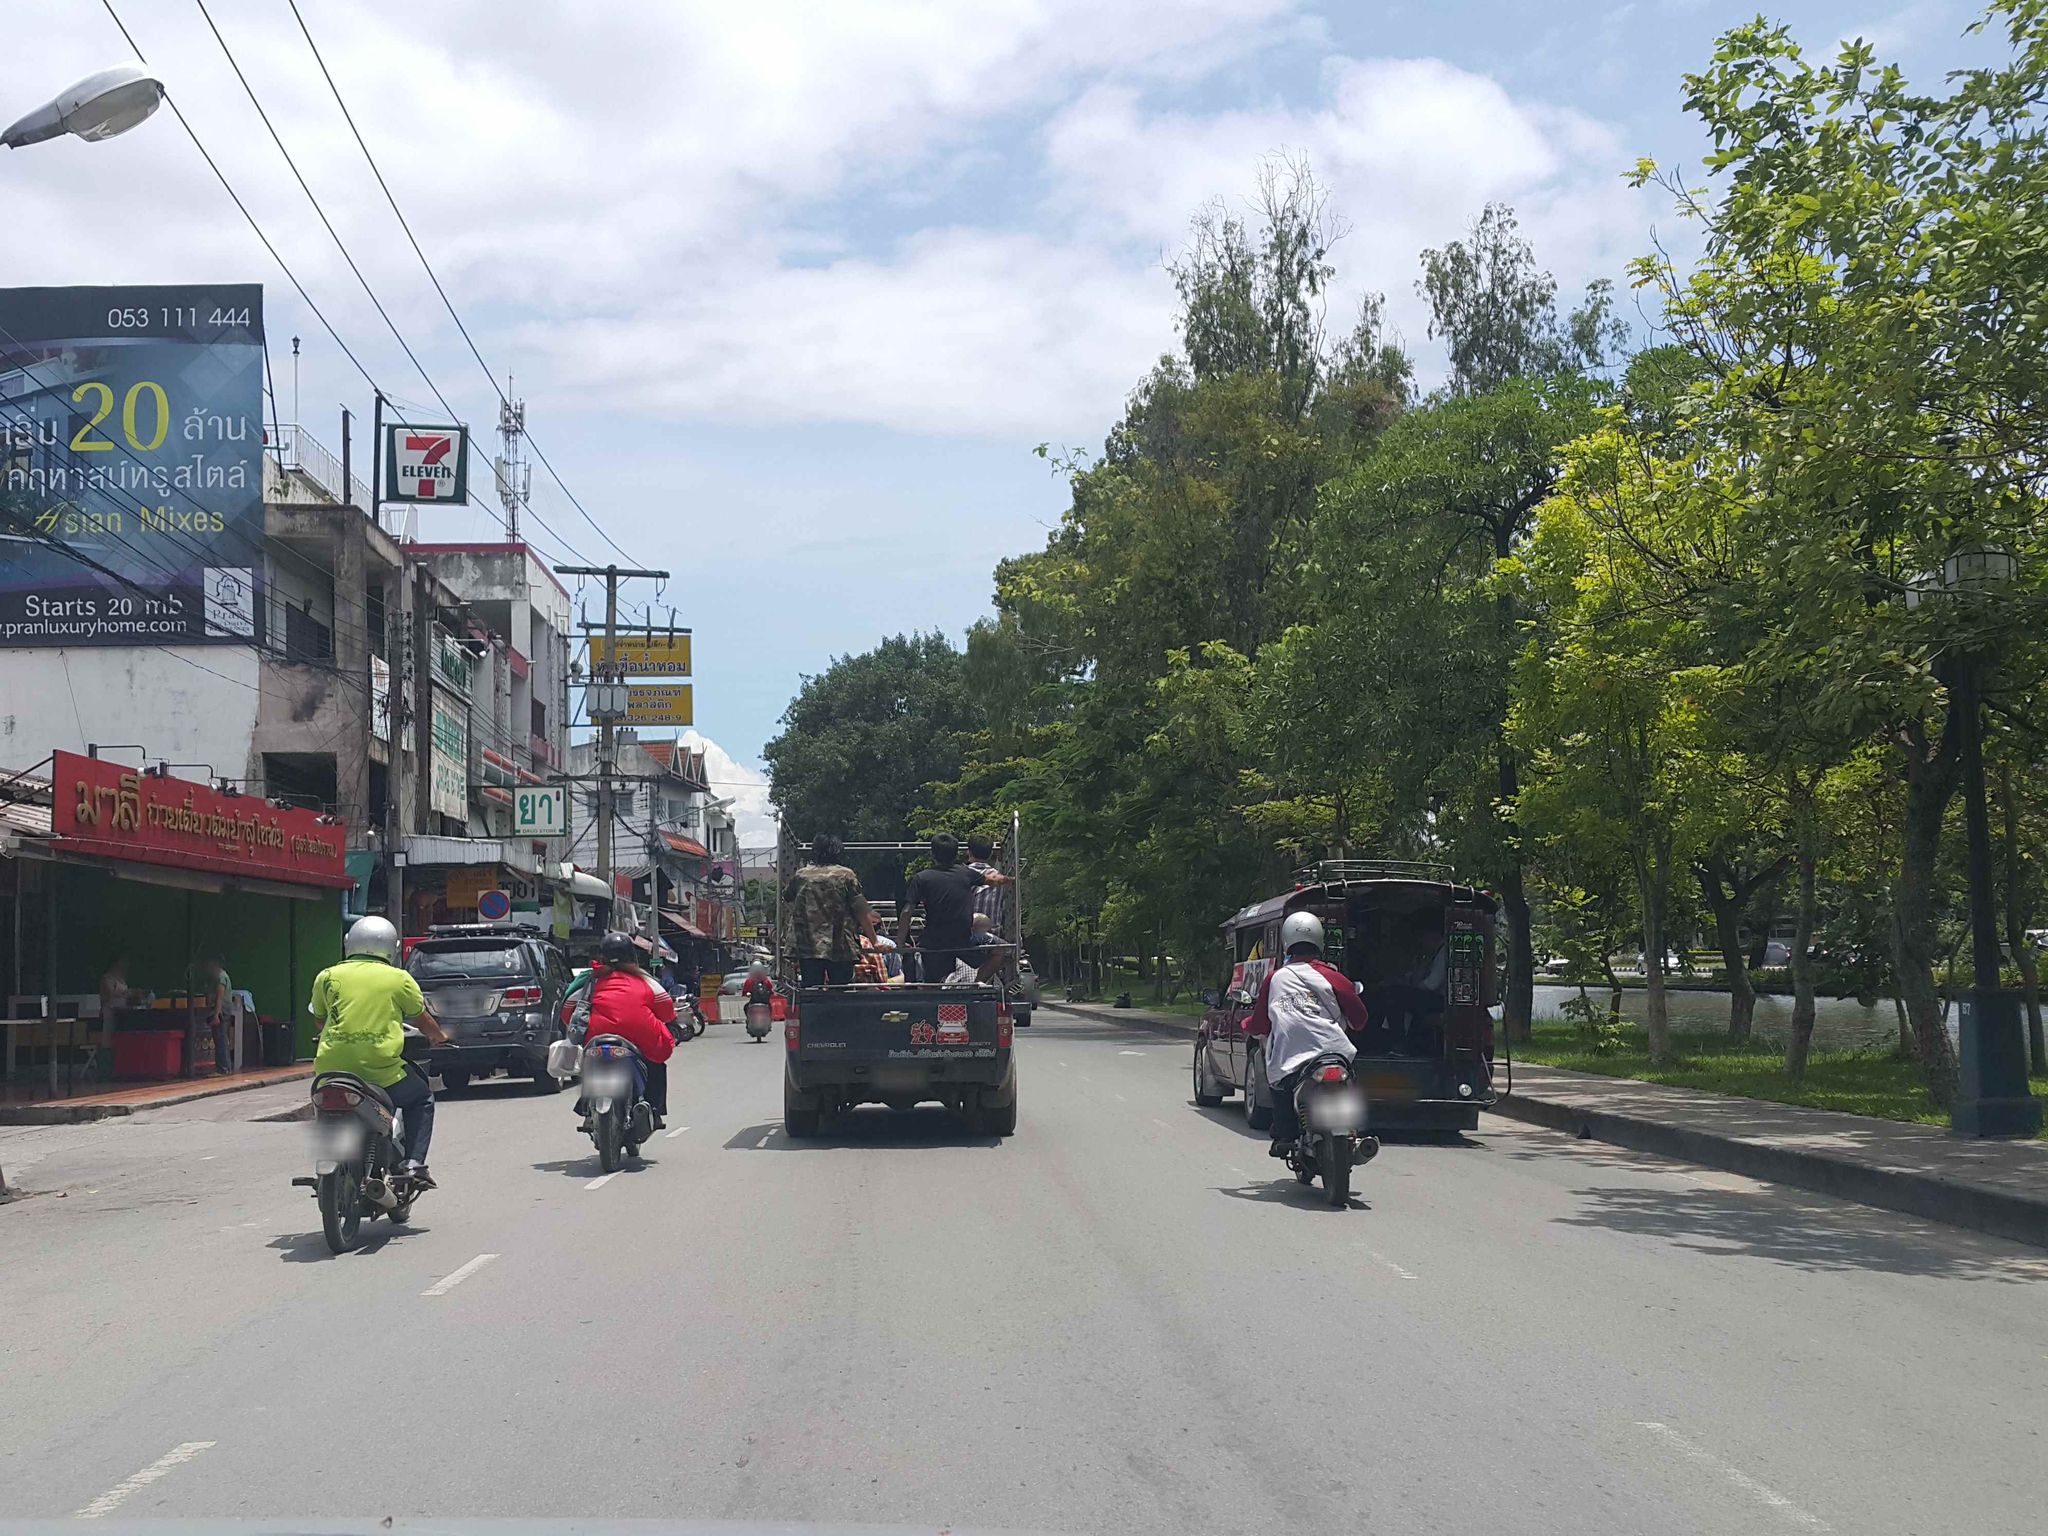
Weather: cloudy
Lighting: day
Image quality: good
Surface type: driving surface
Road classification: secondary
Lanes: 3
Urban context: semi-dense urban cluster
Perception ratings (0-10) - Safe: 6.17, Lively: 6.85, Beautiful: 5.99, Boring: 2.95, Depressing: 5.57, Wealthy: 6.15